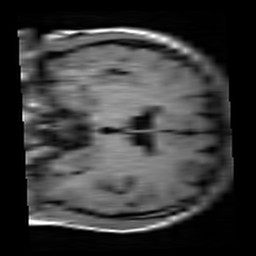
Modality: T1w
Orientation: coronal
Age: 22
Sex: female
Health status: healthy
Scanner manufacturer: siemens
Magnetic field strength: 3 T
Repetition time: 4.1 s
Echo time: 0.0085 s